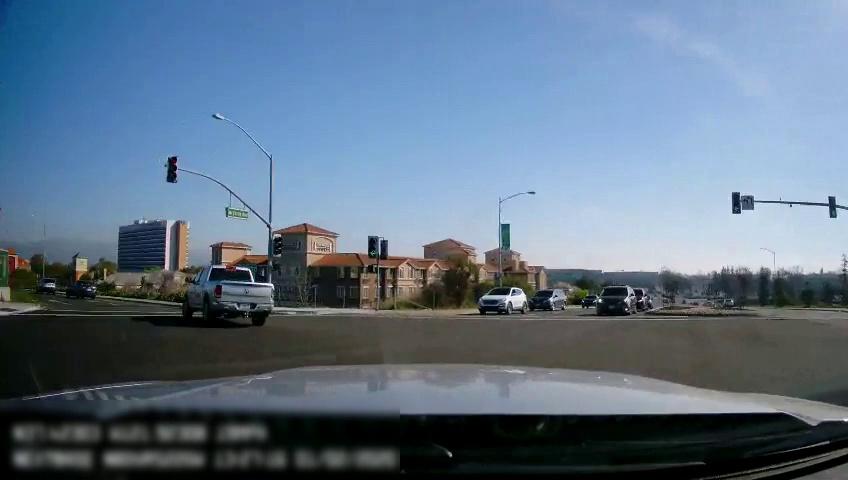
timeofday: Day
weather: Sunny
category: Drivable Space
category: Vehicles | SUV
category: Vehicles | SUV
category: Vehicles | Car
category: Vehicles | Car
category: Vehicles | Car
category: Vehicles | Car
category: Vehicles | SUV
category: Vehicles | SUV
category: Vehicles | Car
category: Vehicles | Truck
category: Lanes | Opposite Lane
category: Traffic | Lights
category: Traffic | Signs
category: Traffic | Lights
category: Traffic | Lights
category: Traffic | Signs
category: Traffic | Lights
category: Traffic | Lights
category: Traffic | Lights
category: Traffic | Lights